Question:  I have 2 tables Tblinkreceiving and Tblinkdelivery. I want to display the Stock balance for each inkcode.I tried the below sql join query but the calculation is wrong for many inkcodes when i cross check in manual calculation.Where it went wrong ?
'''
select r.inkcode, SUM(r.quantity) Stock-In, SUM(d.quantity) Stock-out, (SUM(r.quantity) - SUM(d.quantity)) Stock-Balance from Tblinkreceiving r,Tblinkdelivery d where r.inkcode=d.inkcode
group by r.inkcode;
'''
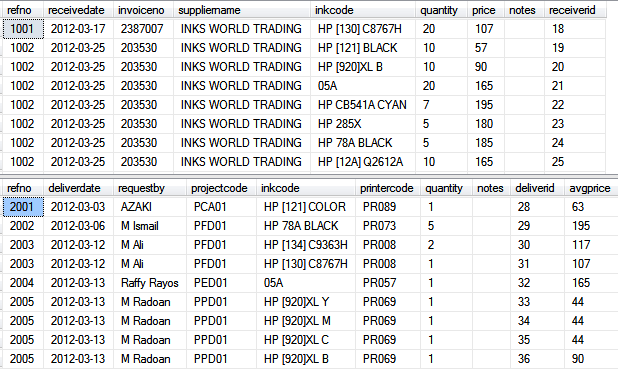
Answer: '''
WITH i AS
(
SELECT inkcode, SUM(quantity) AS qin
FROM tblInkReceiving
GROUP BY
inkcode
),
o AS
(
SELECT inkcode, SUM(quantity) AS qout
FROM tblInkDelivery
GROUP BY
inkcode
)
SELECT COALESCE(i.inkcode, o.inkcode) AS inkcode,
COALESCE(qin, 0) AS stock_in,
COALESCE(qout, 0) AS stock_out,
COALESCE(qin, 0) - COALESCE(qout, 0) AS stock_balance
FROM i
FULL JOIN
o
ON o.inkcode = i.inkcode
'''